Field crop: maize
Growth stage: 2
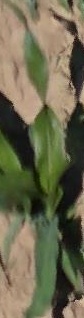
Species: maize